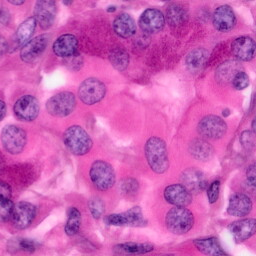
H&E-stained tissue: Pancreatic